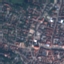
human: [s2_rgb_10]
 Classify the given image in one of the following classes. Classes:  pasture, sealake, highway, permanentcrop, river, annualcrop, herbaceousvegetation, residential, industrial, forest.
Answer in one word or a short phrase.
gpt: Residential